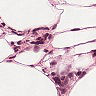
Metastatic tissue present: no